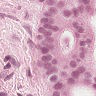
Metastatic tissue present: yes